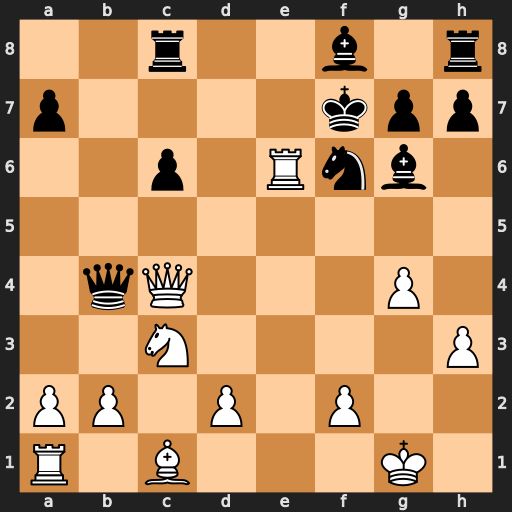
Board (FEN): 2r2b1r/p4kpp/2p1Rnb1/8/1qQ3P1/2N4P/PP1P1P2/R1B3K1
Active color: w
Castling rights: -
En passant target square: -
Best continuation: Re7+ Kxe7 Qxb4+